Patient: sex M, age 44
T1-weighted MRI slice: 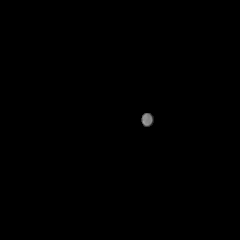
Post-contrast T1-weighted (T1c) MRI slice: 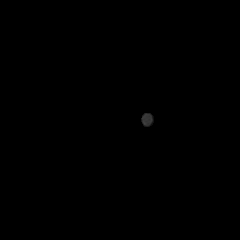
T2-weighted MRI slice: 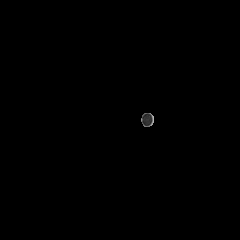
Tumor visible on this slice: no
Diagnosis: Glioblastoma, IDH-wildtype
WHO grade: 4